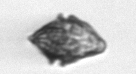
Label: Kryptoperidinium_triquetrum